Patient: sex M, age 57
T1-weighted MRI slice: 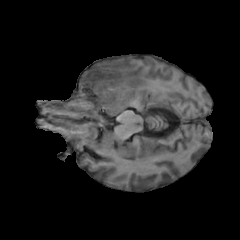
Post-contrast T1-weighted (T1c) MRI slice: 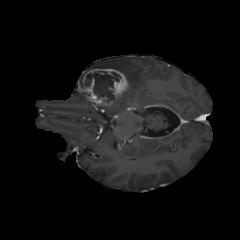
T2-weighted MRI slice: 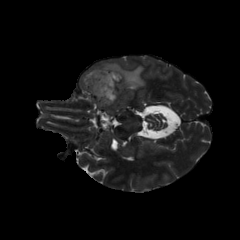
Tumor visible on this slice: yes
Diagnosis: Glioblastoma, IDH-wildtype
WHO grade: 4